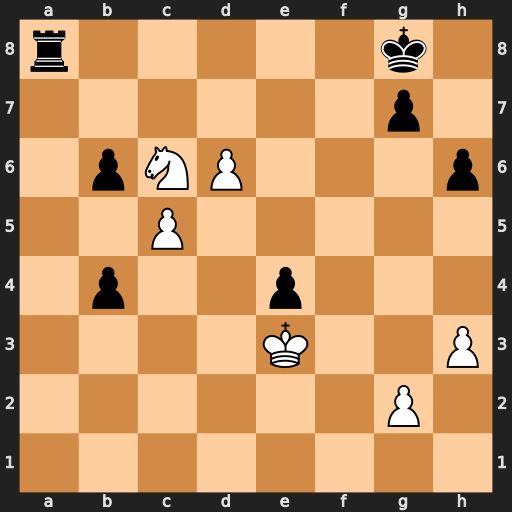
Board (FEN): r5k1/6p1/1pNP3p/2P5/1p2p3/4K2P/6P1/8
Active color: w
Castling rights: -
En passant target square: -
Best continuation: cxb6 b3 b7 Rf8 Ne7+ Kf7 Nc8